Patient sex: F
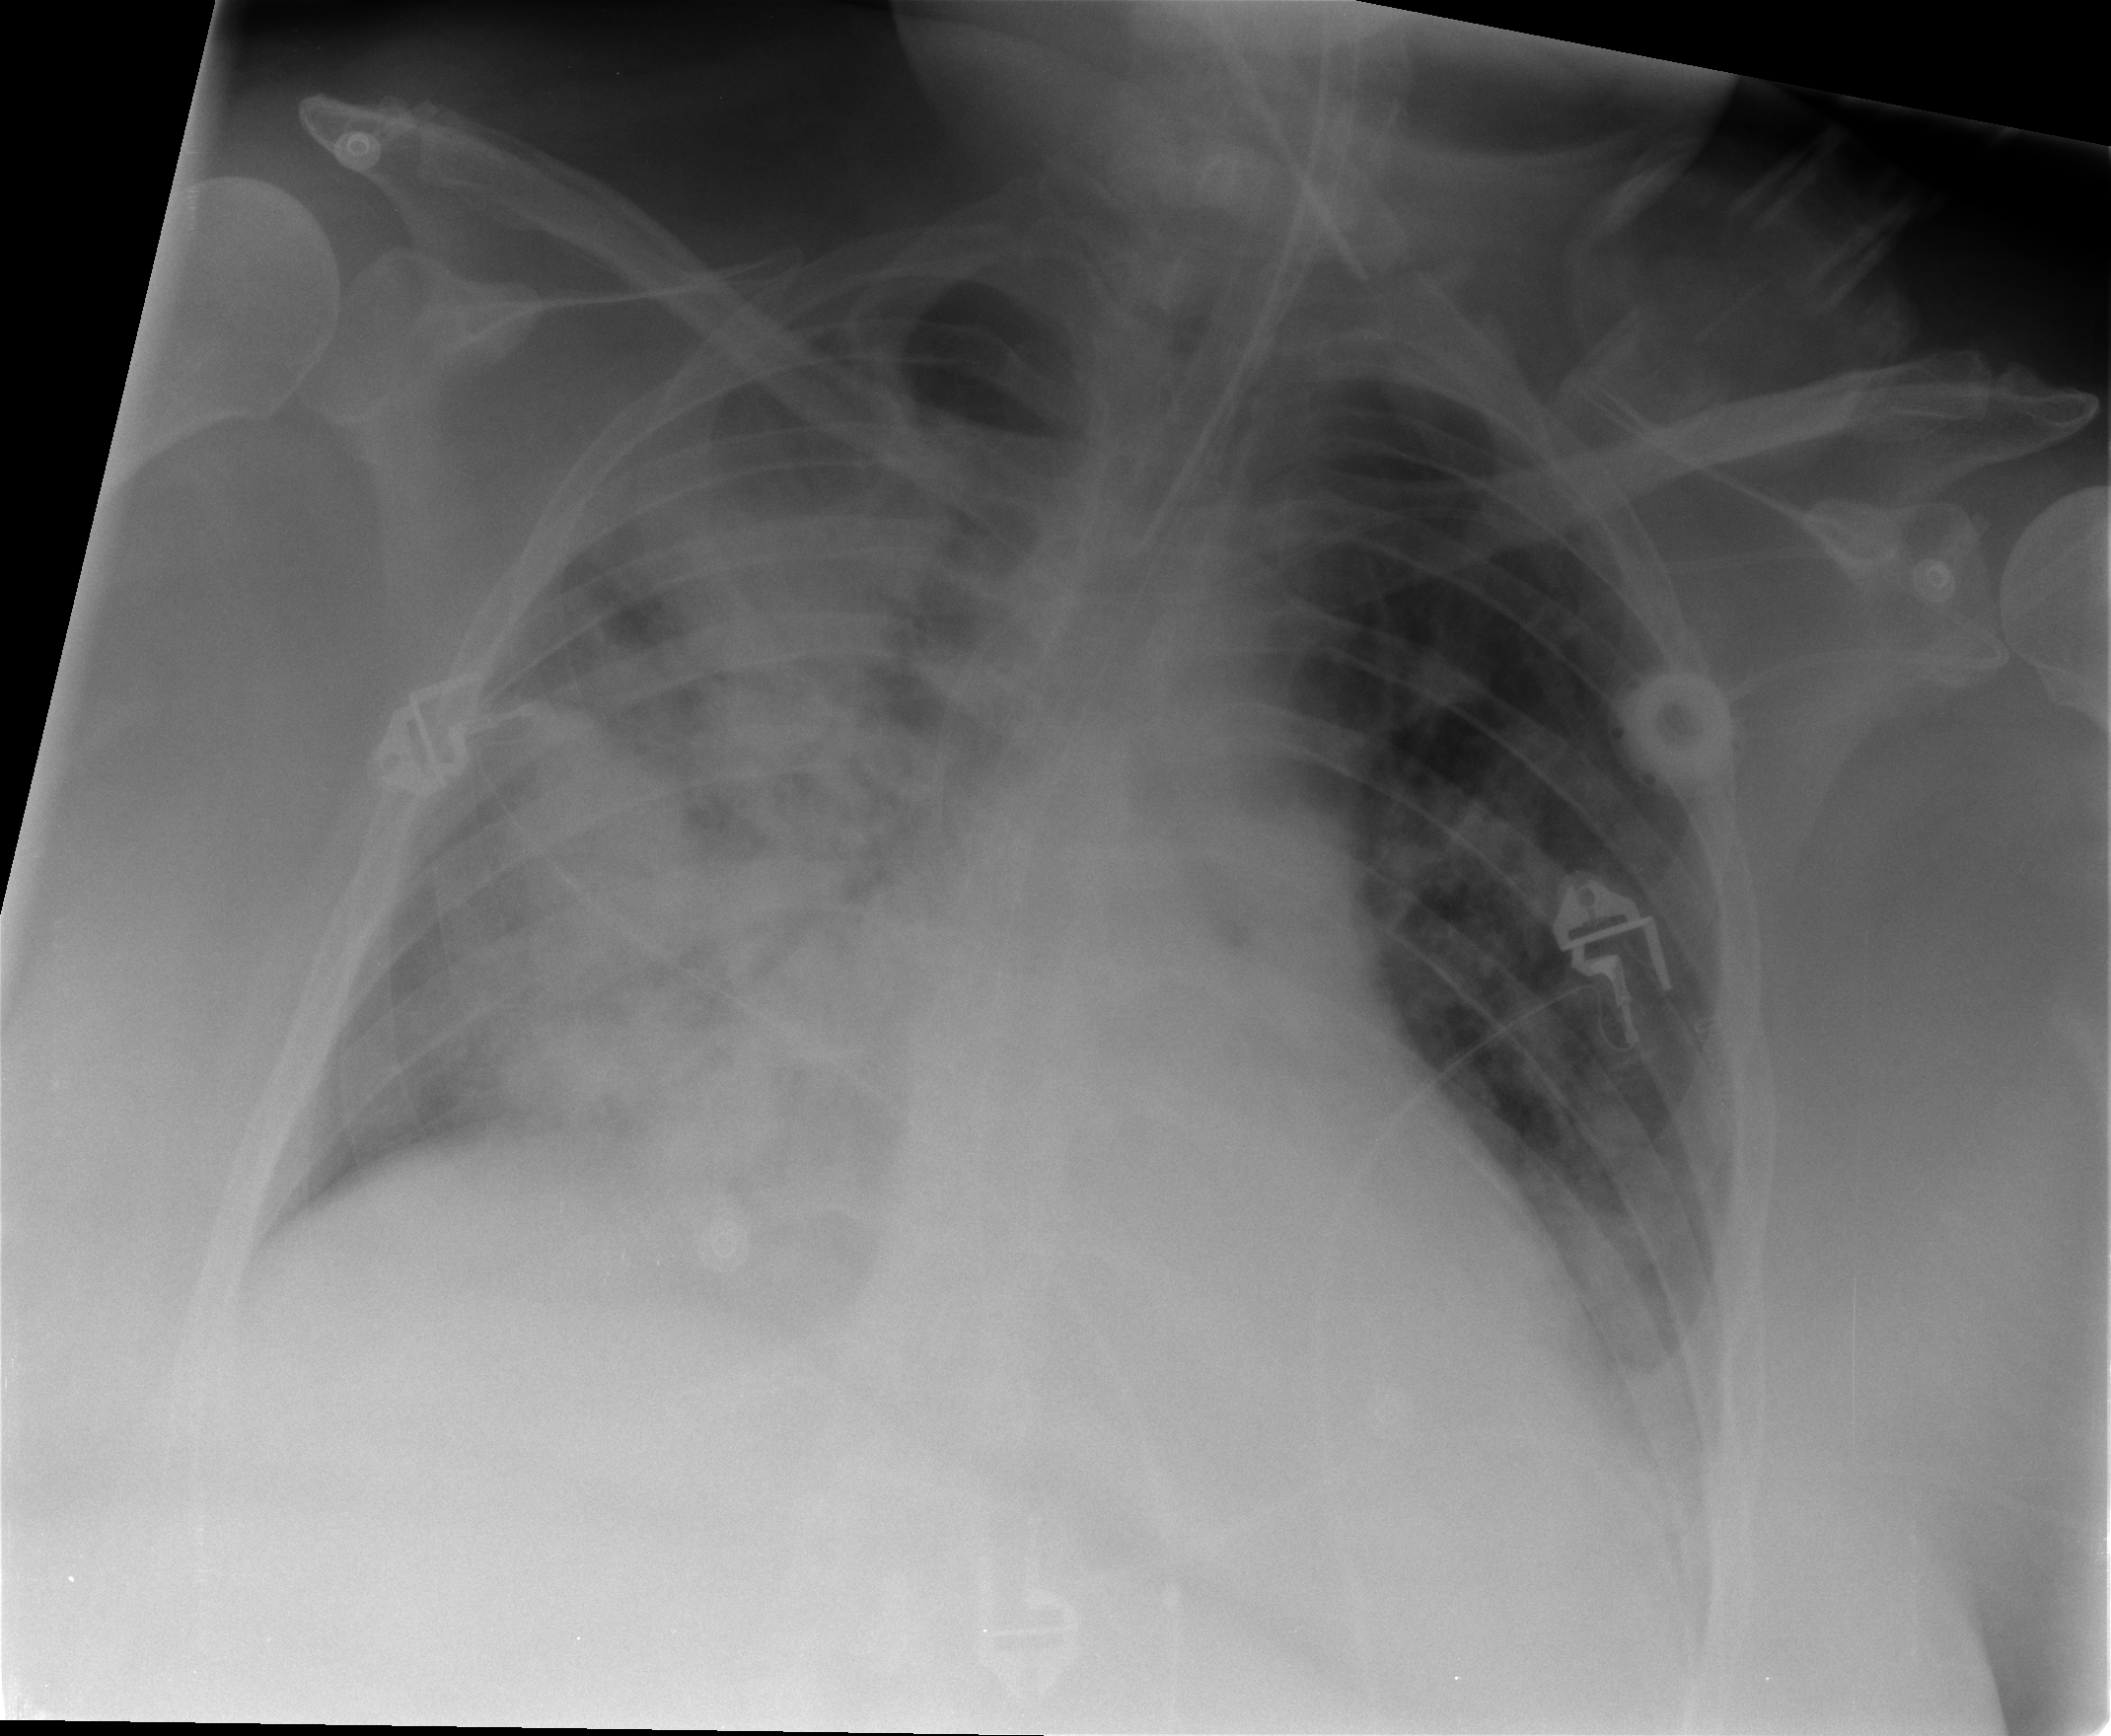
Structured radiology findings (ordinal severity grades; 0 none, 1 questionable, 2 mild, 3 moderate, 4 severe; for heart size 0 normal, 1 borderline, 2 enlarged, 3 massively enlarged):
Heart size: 2
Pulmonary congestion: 2
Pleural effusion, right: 1
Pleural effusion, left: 1
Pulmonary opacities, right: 4
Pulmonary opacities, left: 2
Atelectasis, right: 2
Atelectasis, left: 1